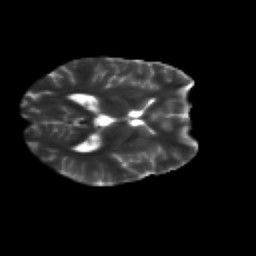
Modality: T2w
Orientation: axial
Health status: healthy
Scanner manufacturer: siemens
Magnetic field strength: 3 T
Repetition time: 12 s
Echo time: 0.092 s